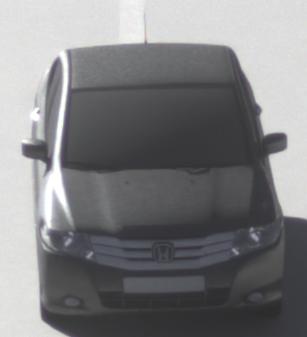
Make: Honda
Model: City
Detailed model: Gen. 6
Model produced from: 2008
Model produced until: 2013
Doors: 4
Color: gray
Road condition: dry road
Daytime: morning or afternoon
Contrast: high contrast